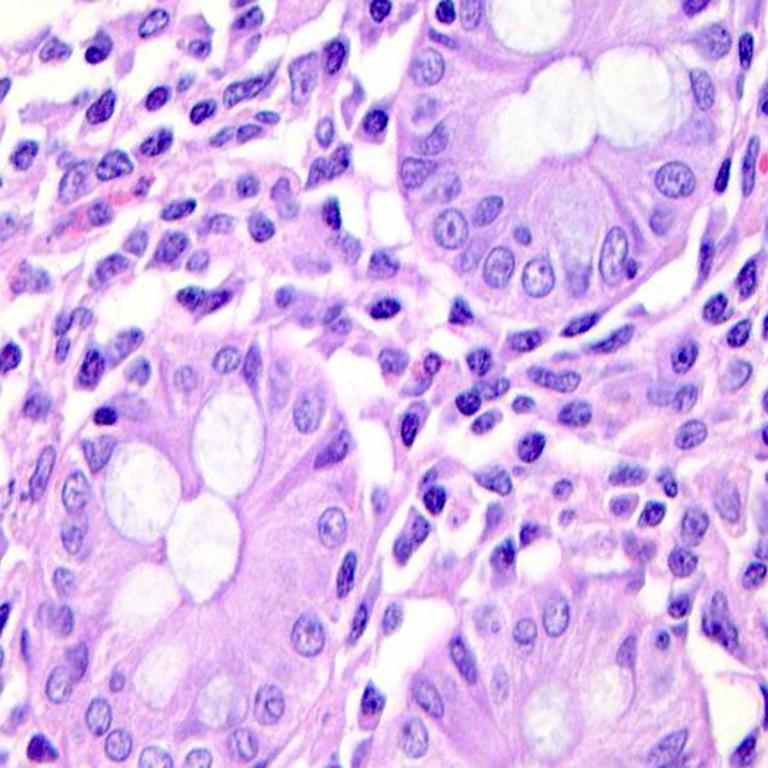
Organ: colon
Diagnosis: benign